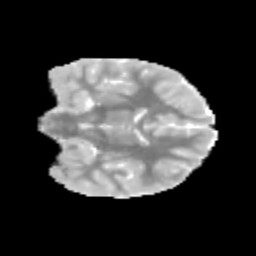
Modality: MD
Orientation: coronal
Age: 11
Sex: male
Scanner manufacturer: siemens
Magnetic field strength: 3 T
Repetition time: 3.8 s
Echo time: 0.07 s